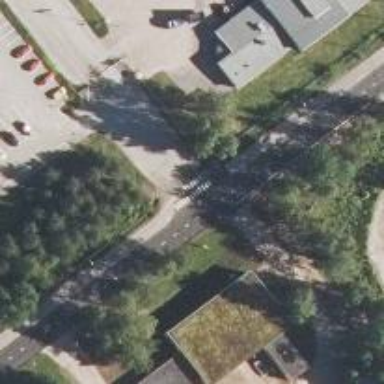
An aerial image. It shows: Asphalt cycleway.